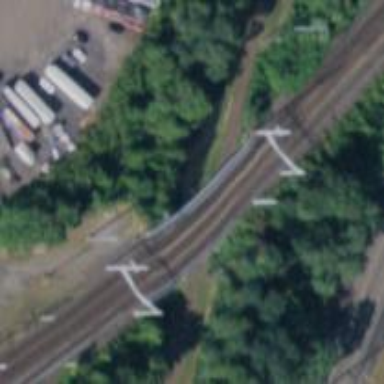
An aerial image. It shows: Bridge over railway line.